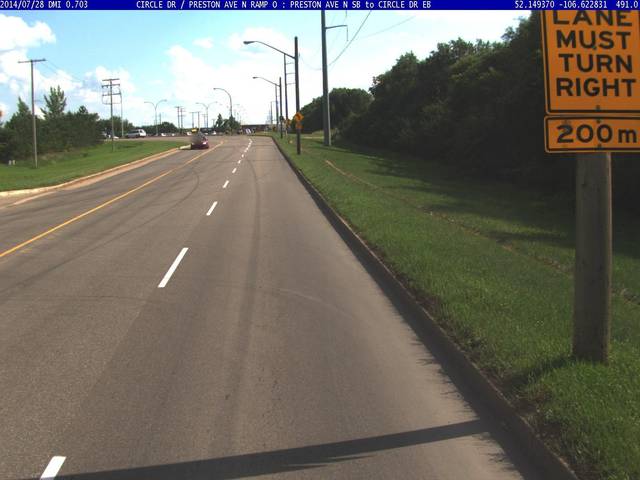
Region: Canada
Coordinates: 52.149, -106.623